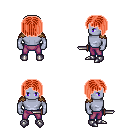
a pixel art fantasy rpg character, male body template, dark elf, purple skin, leather shoulder armor, magenta pants, red pageboy hairstyle, metal boots, dagger, four views (front, back, left, right), 2x2 character sprite sheet, small pixel art, hard edges, no anti-aliasing